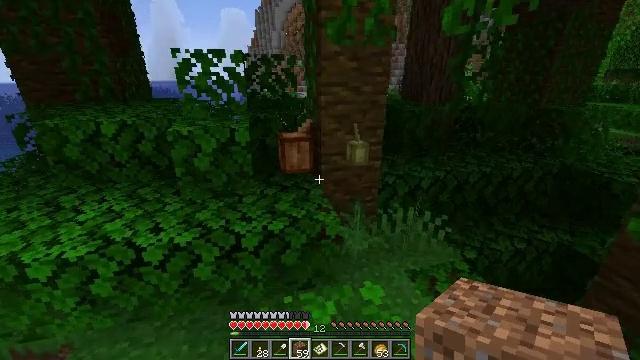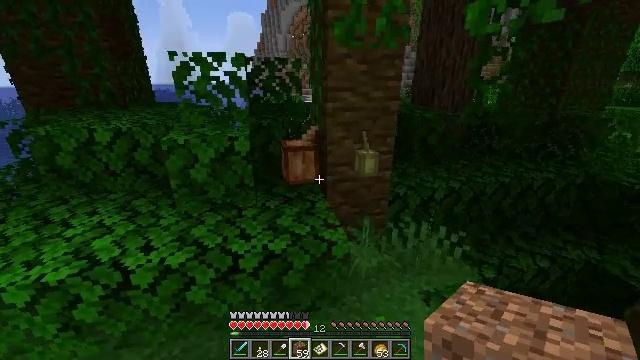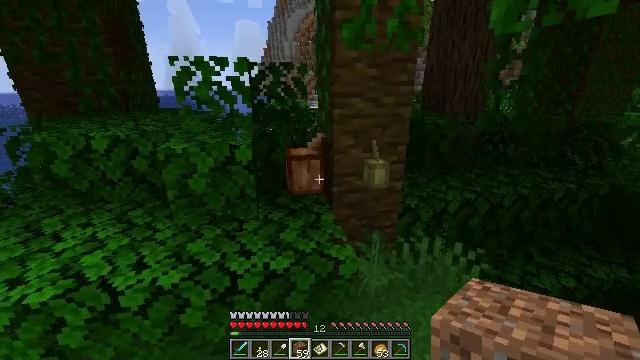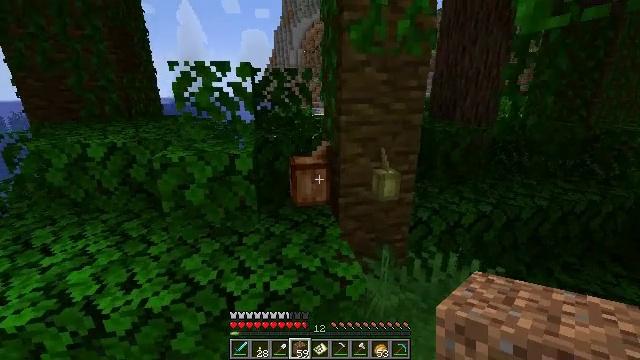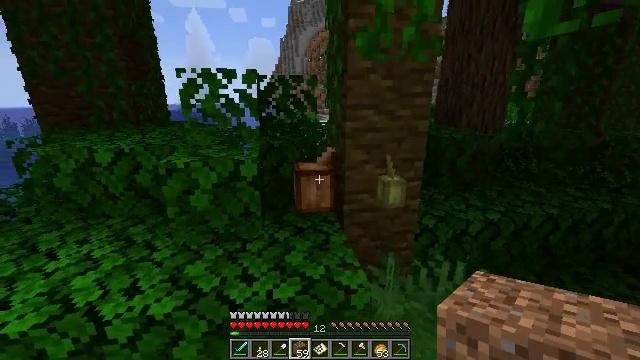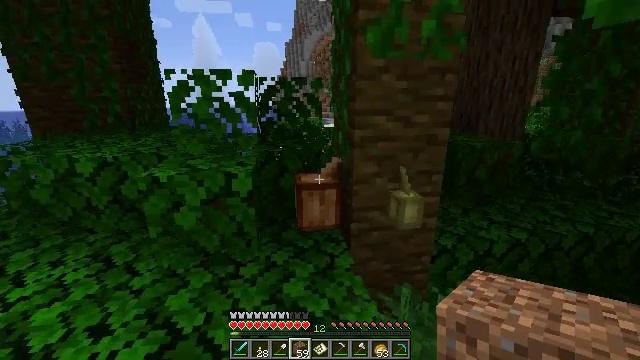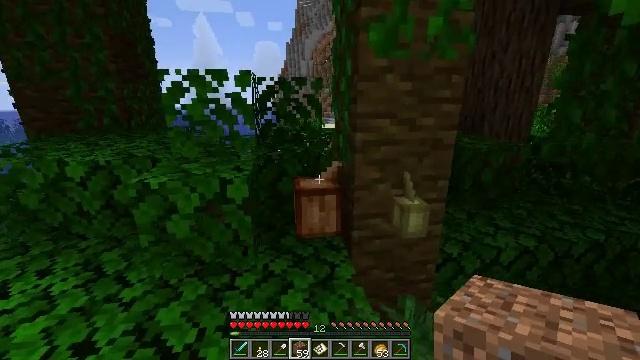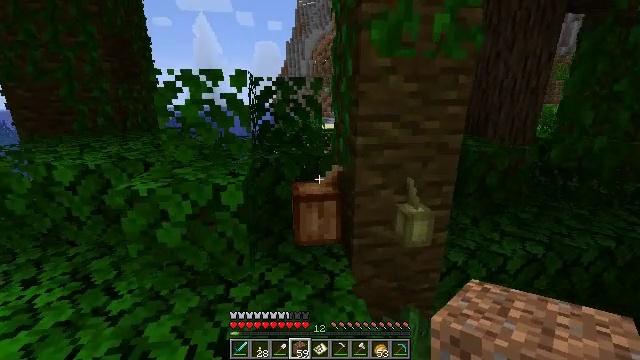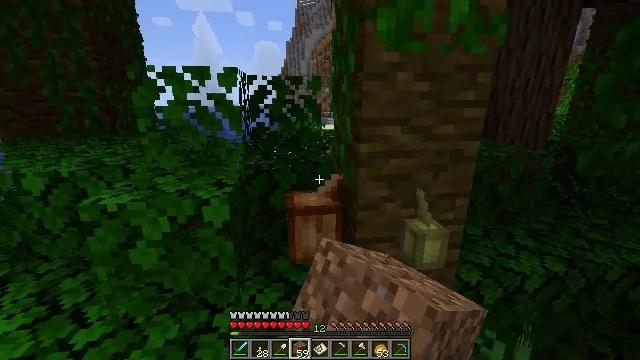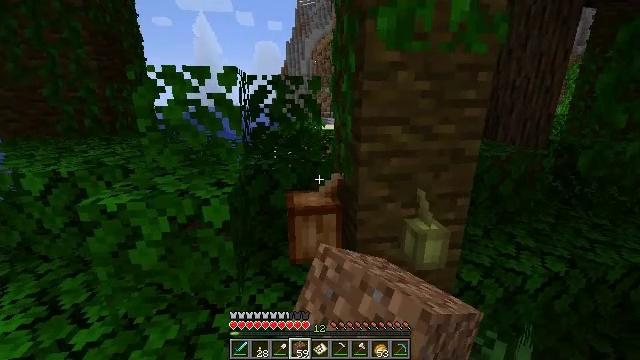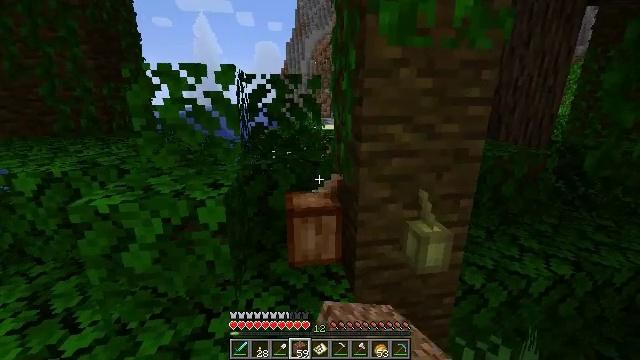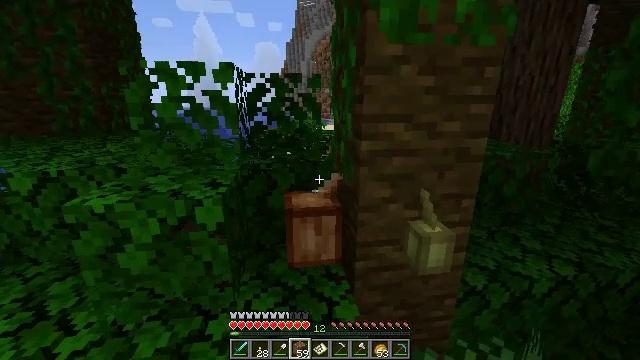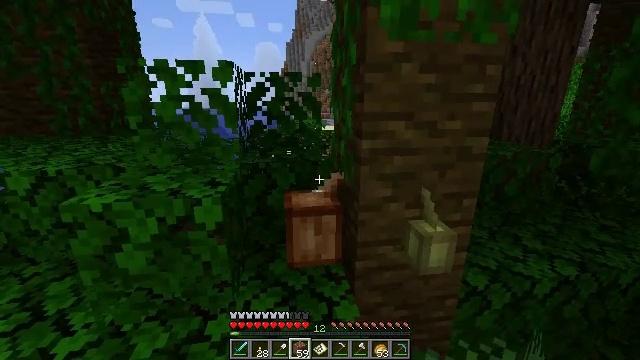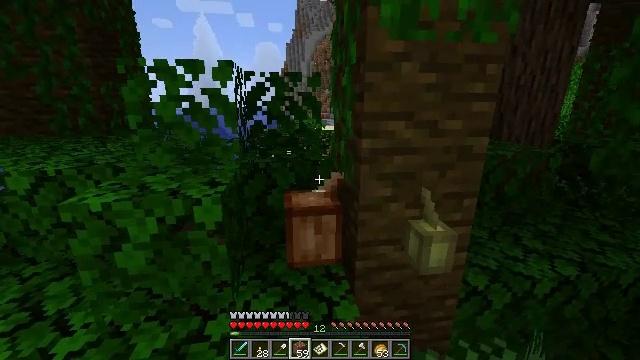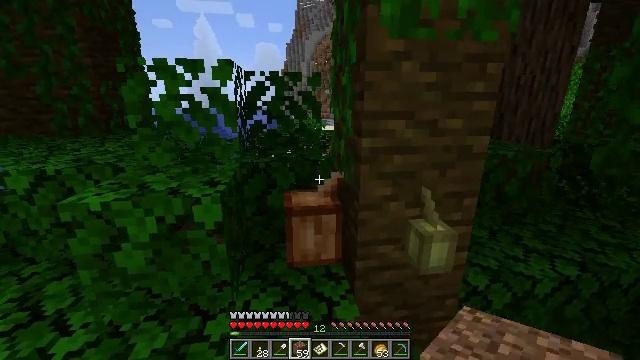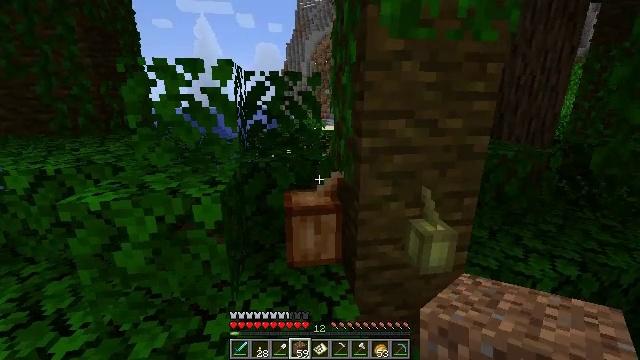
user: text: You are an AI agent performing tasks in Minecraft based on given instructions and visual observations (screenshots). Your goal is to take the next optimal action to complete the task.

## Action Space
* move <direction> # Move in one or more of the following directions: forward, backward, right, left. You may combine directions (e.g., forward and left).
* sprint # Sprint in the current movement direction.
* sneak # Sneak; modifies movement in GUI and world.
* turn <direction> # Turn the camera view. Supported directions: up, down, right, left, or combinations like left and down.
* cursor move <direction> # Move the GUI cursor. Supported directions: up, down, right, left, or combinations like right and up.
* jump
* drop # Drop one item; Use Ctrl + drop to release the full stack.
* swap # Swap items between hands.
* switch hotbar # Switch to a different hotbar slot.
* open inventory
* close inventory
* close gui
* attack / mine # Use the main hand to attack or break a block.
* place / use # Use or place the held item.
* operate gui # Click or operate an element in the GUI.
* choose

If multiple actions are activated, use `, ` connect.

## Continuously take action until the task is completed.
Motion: motion action
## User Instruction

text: Gather cocoa beans from the pod.
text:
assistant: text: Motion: move forward, turn left
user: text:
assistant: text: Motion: move forward, turn left and up
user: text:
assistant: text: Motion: move forward, turn left and up
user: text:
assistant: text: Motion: move forward, turn left and up
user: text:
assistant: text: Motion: move forward, turn left
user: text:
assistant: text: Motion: move forward
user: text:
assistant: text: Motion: move forward, attack / mine
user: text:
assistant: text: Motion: attack / mine
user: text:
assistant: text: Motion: attack / mine
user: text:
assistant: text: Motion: no_op
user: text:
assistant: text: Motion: no_op
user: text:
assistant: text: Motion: no_op
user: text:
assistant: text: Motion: no_op
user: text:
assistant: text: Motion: no_op
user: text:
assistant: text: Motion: no_op
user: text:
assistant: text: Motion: no_op
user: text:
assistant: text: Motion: attack / mine
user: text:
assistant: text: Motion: attack / mine
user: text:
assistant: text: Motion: attack / mine
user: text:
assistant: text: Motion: turn down, attack / mine
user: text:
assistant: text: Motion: turn down, attack / mine
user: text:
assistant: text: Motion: attack / mine
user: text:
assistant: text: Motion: attack / mine
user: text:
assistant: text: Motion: attack / mine
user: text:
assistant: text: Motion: attack / mine
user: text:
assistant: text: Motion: attack / mine
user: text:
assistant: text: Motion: attack / mine
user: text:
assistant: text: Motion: attack / mine
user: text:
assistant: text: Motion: attack / mine
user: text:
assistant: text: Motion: attack / mine